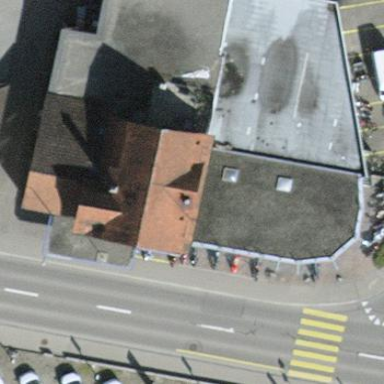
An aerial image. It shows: Building that is motorcycle shop.